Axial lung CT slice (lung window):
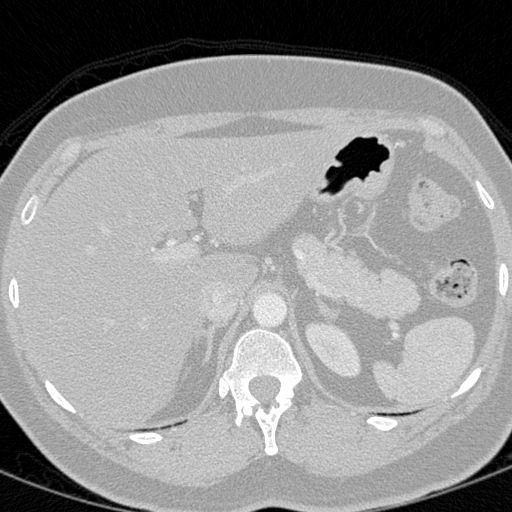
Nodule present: no